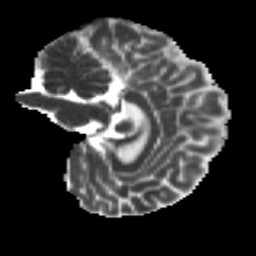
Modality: MD
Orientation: sagittal
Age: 29
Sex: female
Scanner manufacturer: ge
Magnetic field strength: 3 T
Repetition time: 7.8 s
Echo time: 0.0606 s